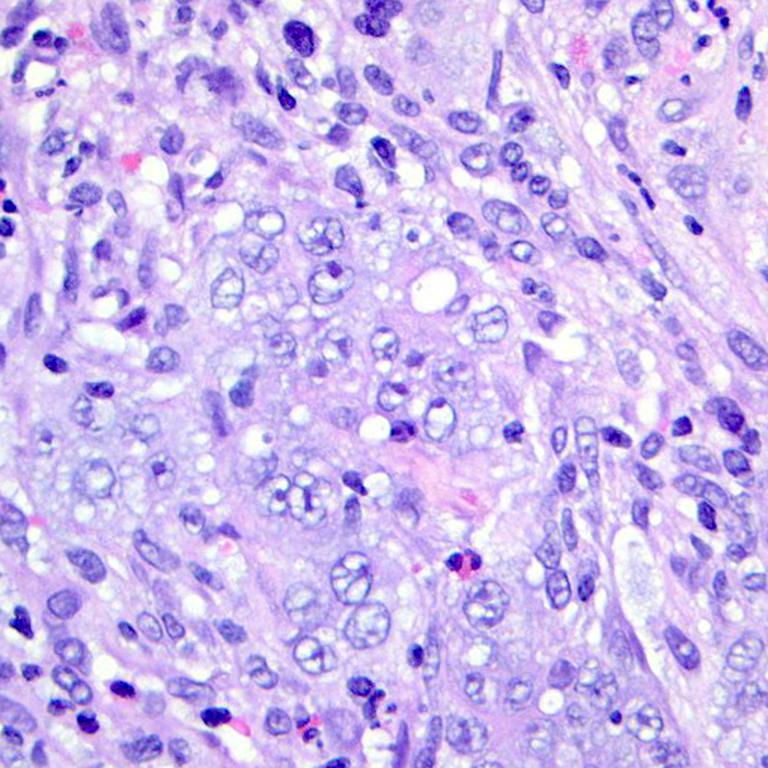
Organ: colon
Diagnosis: adenocarcinomas